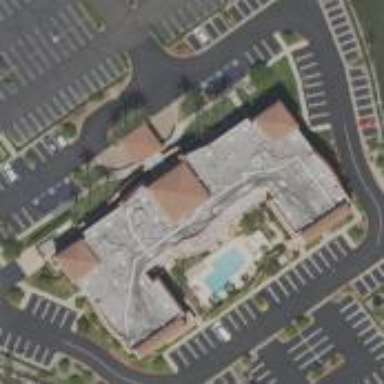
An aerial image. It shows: Hotel building.